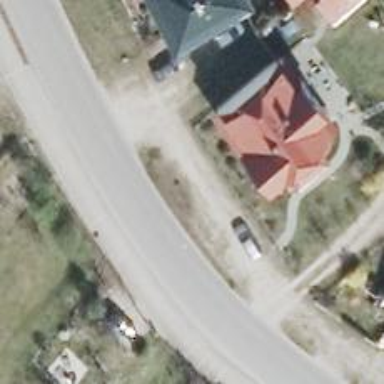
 there is sidewalk with good smoothness."